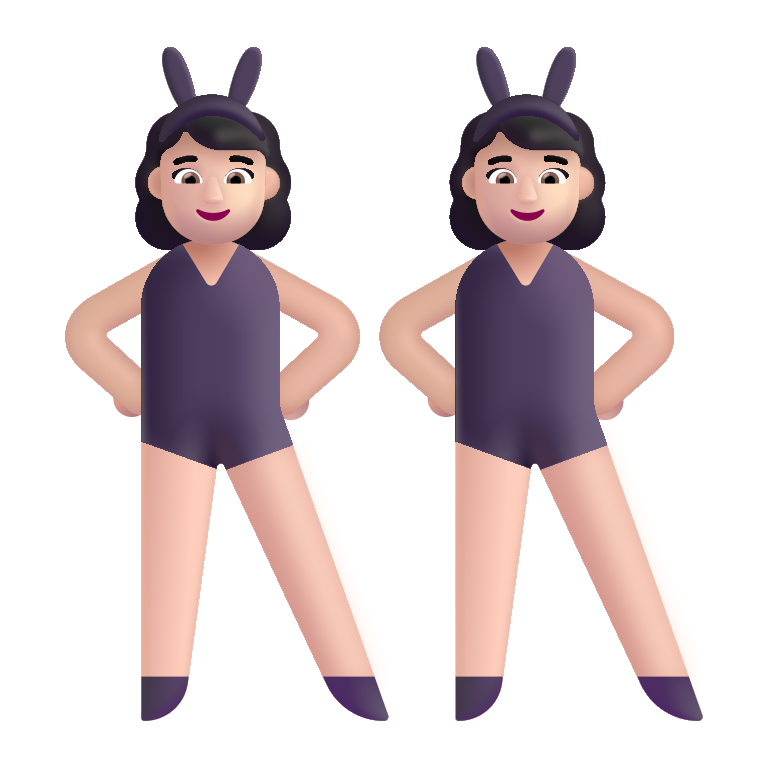
woman with bunny ears color light